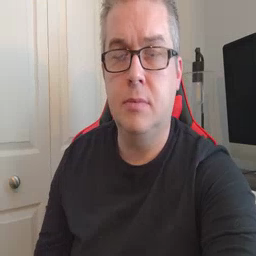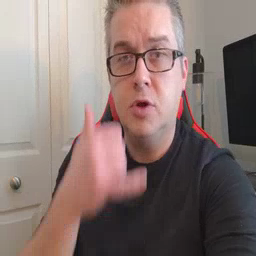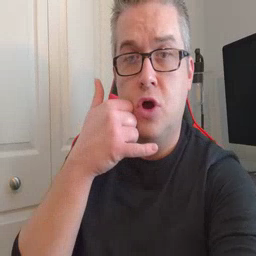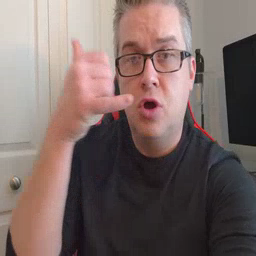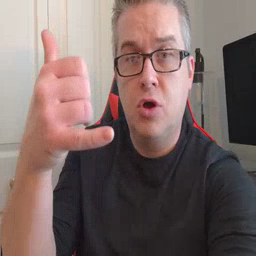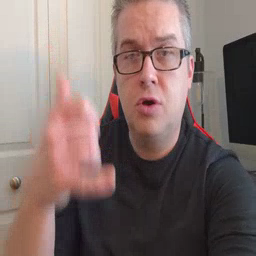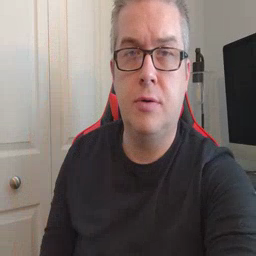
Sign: callonphone